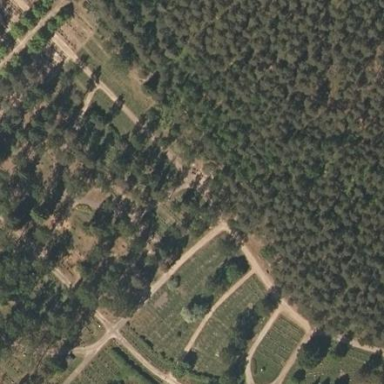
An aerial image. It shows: Cemetery.